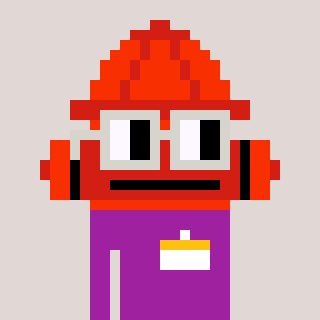
a pixel art character with square light gray glasses, a fire hydrant-shaped head and a magenta-colored body on a warm background